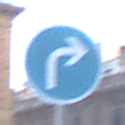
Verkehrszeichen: VorgeschriebeneFahrtrichtungRechts
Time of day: SunriseSunset
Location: Outdoor (Urban)
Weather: PartlyCloudy
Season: NotSpecified
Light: Natural